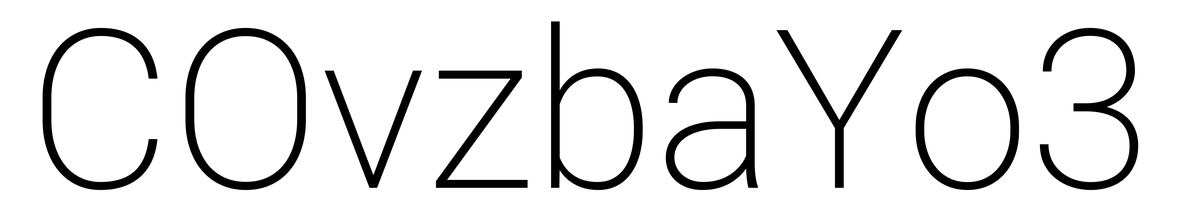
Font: Roboto_ExtraLight